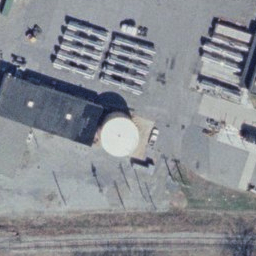
Label: storage tanks